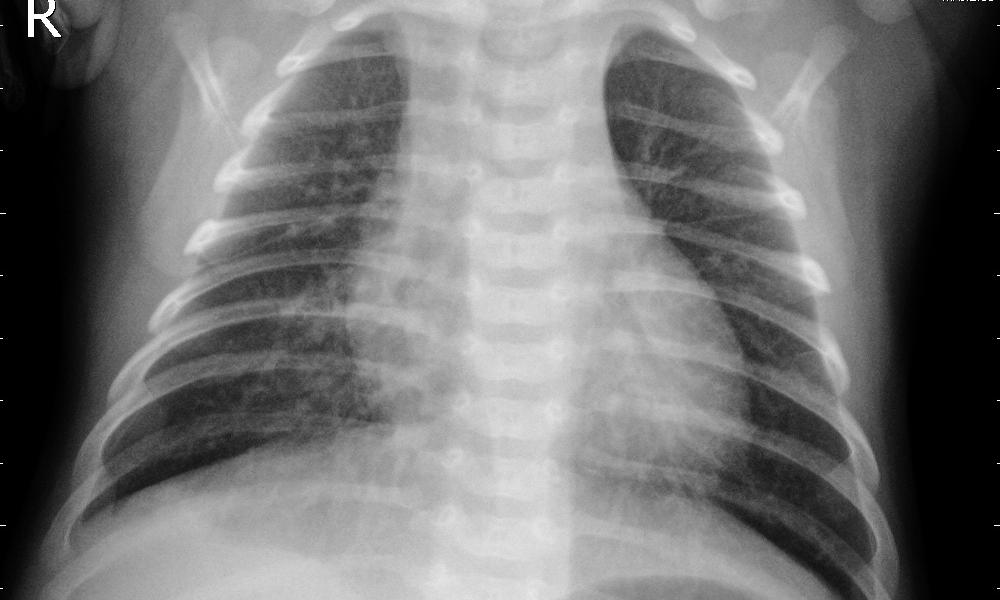
Diagnosis: PNEUMONIA